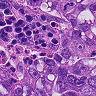
Metastatic tissue present: yes